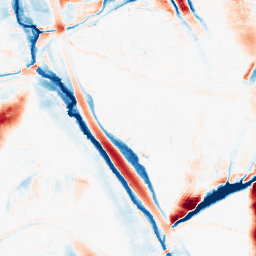
Category: morphological
Decomposition family: morphological_ellipse
Decomposition parameters: operation: average
width: 20
height: 50
Upsampling method: quintic
Upsampling parameters: scale: 2
Upsampling scale: 2